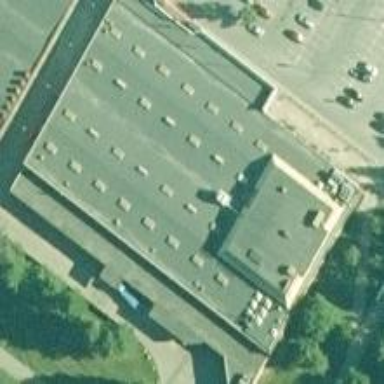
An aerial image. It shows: Part of building.